Question: I am currently trying to write code that will look at the first cell to the left, and the first cell to the right of the cell in question, and return those cells' column number values. The code that I have currently uses the '.Find' method, and it is only returning the cells immediately to the right/left of the cell in question. From the screenshot, if I am in cell 'G2' in my loop, I want to return column 4 and column 9 for 'iFirst' and 'iLast' respectively. I am actually returning 6 and 8. What is wrong? Here is my code:
'''
Public iLastRow As Long
Public iLastColumn As Long
Sub Interpolate()
Dim iFirst As Long
Dim iLast As Long
'Find Last Row/Column of Data
iLastRow = Cells.Find("*", searchorder:=xlByRows, searchdirection:=xlPrevious).Row
iLastColumn = Cells.Find("*", searchorder:=xlByColumns, searchdirection:=xlPrevious).Column
'Interpolate across each row
For iRowCounter = 2 To iLastRow
If Cells(iRowCounter, 2) = "" Then
'Do nothing if row is empty
Else
'Set up interpolation loop
For iColumnCounter = 2 To iLastColumn - 1
If Cells(iRowCounter, iColumnCounter) <> "" Then
'Do Nothing if Column is populated
Else
iFirst = Cells.Find("*", Cells(iRowCounter, iColumnCounter), searchorder:=xlByColumns, searchdirection:=xlPrevious).Column - 1
iLast = Cells.Find("*", Cells(iRowCounter, iColumnCounter), searchorder:=xlByColumns, searchdirection:=xlNext).Column
End If
Next iColumnCounter
End If
Next iRowCounter
End Sub
'''
Screenshot of spreadsheet:

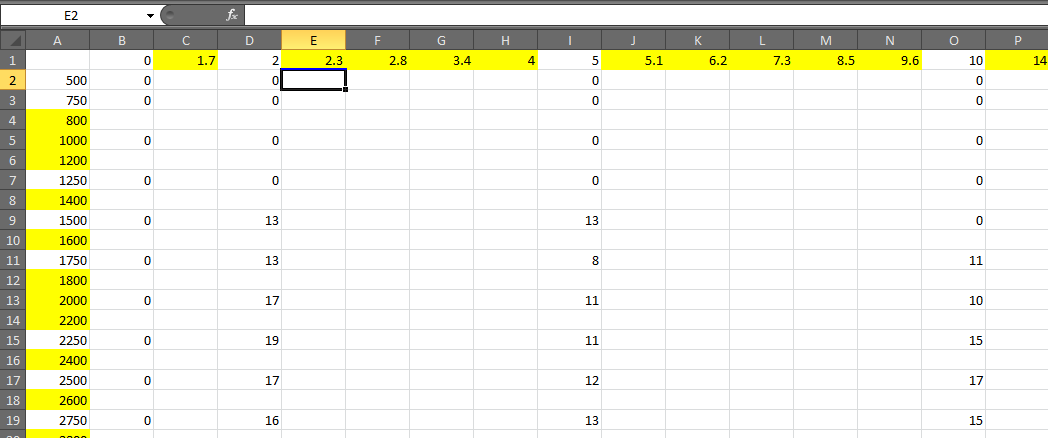
Answer: I think the issue is here:
'''
Else
iFirst = Cells.Find("*", Cells(iRowCounter, iColumnCounter), searchorder:=xlByColumns, searchdirection:=xlPrevious).Column - 1
iLast = Cells.Find("*", Cells(iRowCounter, iColumnCounter), searchorder:=xlByColumns, searchdirection:=xlNext).Column
End If
'''
Change it to:
'''
Else
iFirst = Cells.Find("*", Cells(iRowCounter, iColumnCounter), searchorder:=xlByRowss, searchdirection:=xlPrevious).Column - 1
iLast = Cells.Find("*", Cells(iRowCounter, iColumnCounter), searchorder:=xlByRows, searchdirection:=xlNext).Column
End If
'''
> Do your searching by 'xlByRows', instead of by 'xlByColumns' to search horizontally across the row.